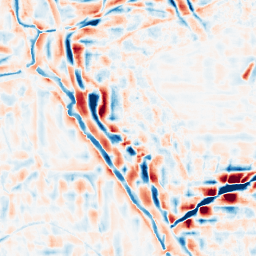
Category: wavelet
Decomposition family: wavelet_reverse_biorthogonal
Decomposition parameters: wavelet: rbio4.4
level: 4
Upsampling method: cubic_mitchell
Upsampling parameters: scale: 8
Upsampling scale: 8